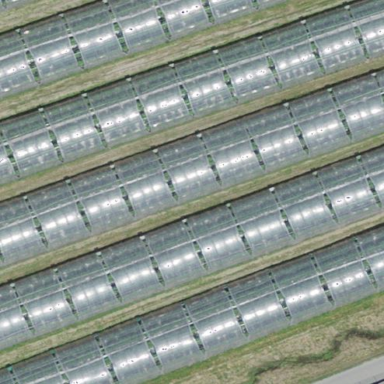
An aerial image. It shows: Greenhouse.